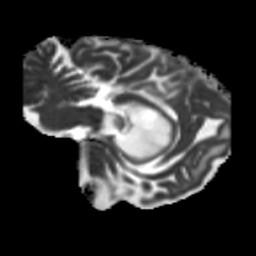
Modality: MD
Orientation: sagittal
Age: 71
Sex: female
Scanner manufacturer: siemens
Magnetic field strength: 3 T
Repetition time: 5.25 s
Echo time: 0.08 s